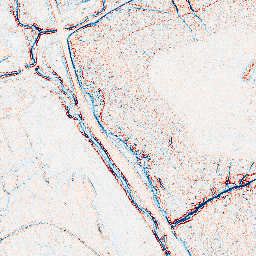
Category: classical
Decomposition family: uniform
Decomposition parameters: size: 3
Upsampling method: regularized
Upsampling parameters: scale: 2
lambda_reg: 0.001
Upsampling scale: 2